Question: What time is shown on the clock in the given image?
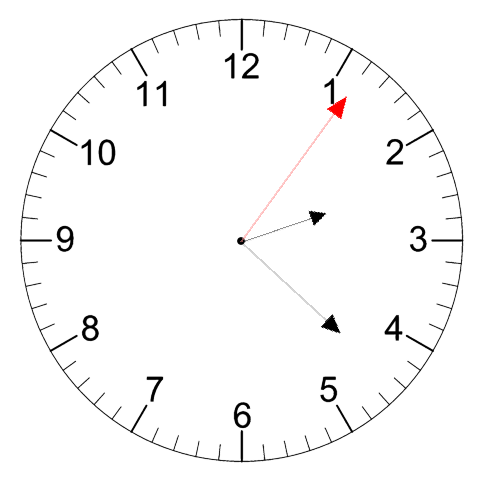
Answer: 02:22:06